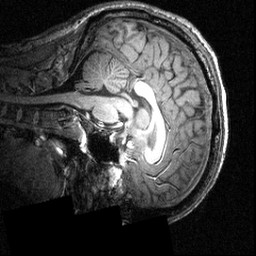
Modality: T1w
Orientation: sagittal
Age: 26
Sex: male
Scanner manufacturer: siemens
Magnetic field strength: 3.951 T
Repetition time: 1.5 s
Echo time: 0.00335 s